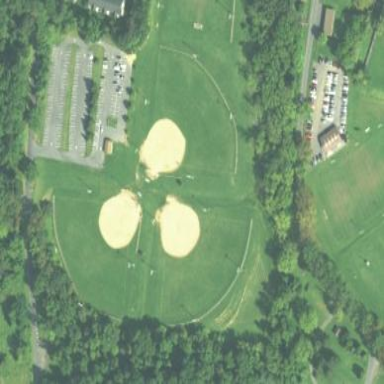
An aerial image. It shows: Softball pitch for leisure and sport activities.